Field crop: maize
Growth stage: 2
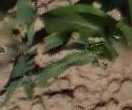
Species: maize